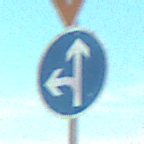
Verkehrszeichen: VorgeschriebeneFahrtrichtungGeradeausOderLinks
Zusatzzeichen oben: VorfahrtGewaehren
Umgebung: Outdoor, RoadRail
Tageszeit: SunriseSunset
Wetter: PartlyCloudy
Licht: Natural
Jahreszeit: NotSpecified
Kontrast: HighContrast